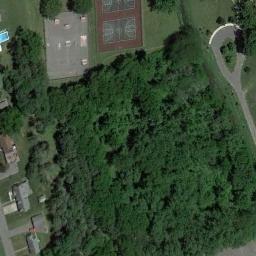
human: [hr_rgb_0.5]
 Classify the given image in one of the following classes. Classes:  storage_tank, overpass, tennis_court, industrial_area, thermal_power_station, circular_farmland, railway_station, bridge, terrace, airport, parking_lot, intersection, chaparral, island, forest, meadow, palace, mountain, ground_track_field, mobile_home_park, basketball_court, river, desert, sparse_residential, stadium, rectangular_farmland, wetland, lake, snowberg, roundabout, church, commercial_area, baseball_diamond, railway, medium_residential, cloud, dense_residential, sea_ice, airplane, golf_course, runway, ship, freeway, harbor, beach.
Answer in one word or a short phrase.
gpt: basketball_court